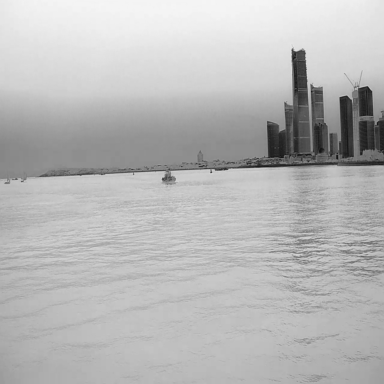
There are five objects shown in the infrared image, including a container_ship, two bulk_carriers, and two sailboats.